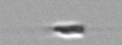
Label: flagellate_morphotype3